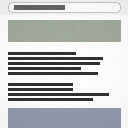
Screen state: on